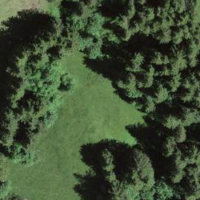
EUNIS habitat code: 44
Species observed at this site:
Milvus milvus
Regulus regulus
Fringilla coelebs
Buteo buteo
Parus major